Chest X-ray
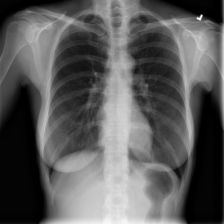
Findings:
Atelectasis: negative
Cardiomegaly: negative
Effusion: negative
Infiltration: negative
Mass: negative
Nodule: negative
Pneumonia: negative
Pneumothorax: negative
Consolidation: negative
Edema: negative
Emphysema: negative
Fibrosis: negative
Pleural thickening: negative
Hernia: negative